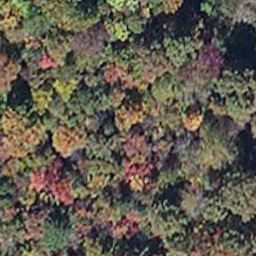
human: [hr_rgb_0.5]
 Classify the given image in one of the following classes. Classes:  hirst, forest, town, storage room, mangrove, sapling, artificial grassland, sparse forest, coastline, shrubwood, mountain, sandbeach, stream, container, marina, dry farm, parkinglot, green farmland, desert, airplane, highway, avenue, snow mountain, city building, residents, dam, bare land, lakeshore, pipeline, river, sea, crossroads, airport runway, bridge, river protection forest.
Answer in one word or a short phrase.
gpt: mangrove